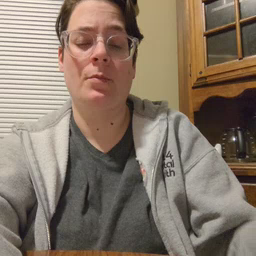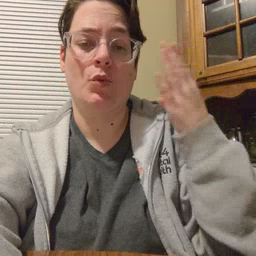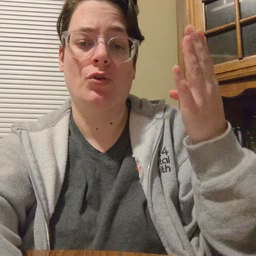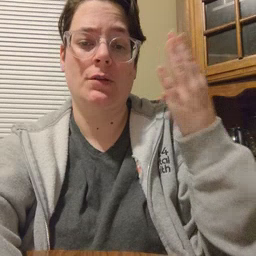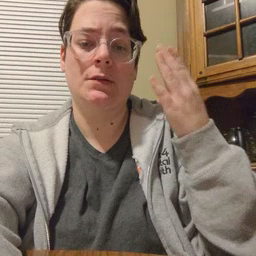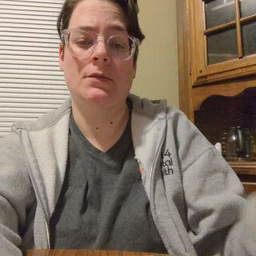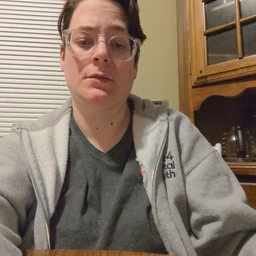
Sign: morning